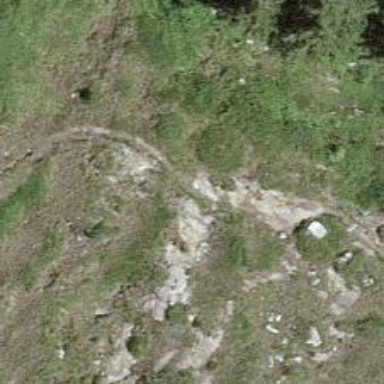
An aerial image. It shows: Ground path.